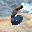
Label: 6